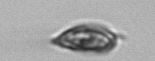
Label: Prorocentrum_triestinum